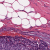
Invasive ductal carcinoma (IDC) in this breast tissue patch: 0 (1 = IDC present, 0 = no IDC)